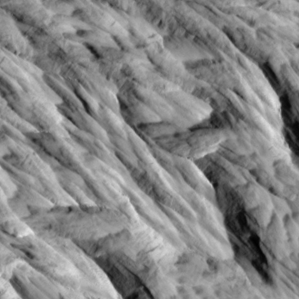
Label: non_frost